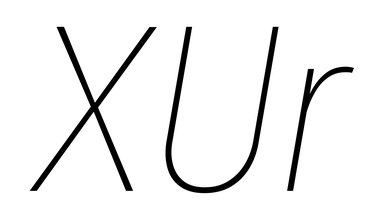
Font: Roboto-Italic_Condensed_Thin_Italic